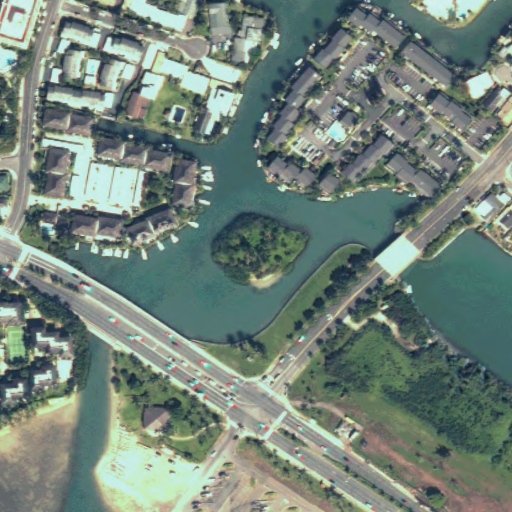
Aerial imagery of island in Hawaii named Duck Island containing only unknown